Question: I want to add a footer to an HTML page that will be repeated across all pages WHEN PRINTING. I have managed to achieve this through this code:
'''
@media print {
p.note {
bottom: 0; position: fixed;
}
}
'''
But now I have a problem with this paragraph going on top of the rest of the copy

According this Mirosoft <URL>, this should work for me:
'''
@page :first {
margin-bottom: 4in;
}
'''
But it doesn't, it doesn't change anything... any ideas?
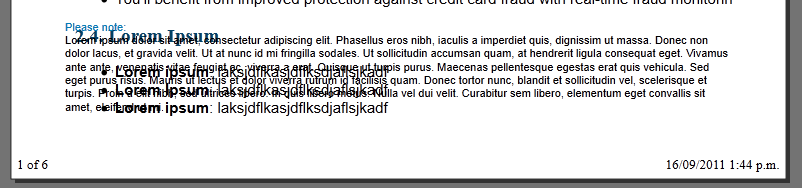
Answer: Here's the solution that worked, CSS is this:
'''
@media print {
p.note {
display:block;
bottom:0;
position:fixed;
font-size:11px;
}
}
'''
And everything needs to be contained in a separate div with this CSS
'''
#wrapper {
position:relative;
bottom:1in;
margin-top:1in;
width:974px;
margin:0 auto;
}
'''
This worked perfectly!